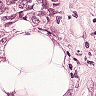
Metastatic tissue present: yes